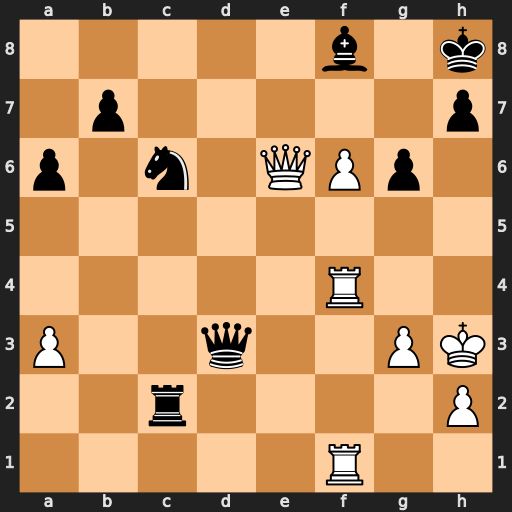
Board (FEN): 5b1k/1p5p/p1n1QPp1/8/5R2/P2q2PK/2r4P/5R2
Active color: w
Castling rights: -
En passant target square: -
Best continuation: Qf7 Qd8 Rd1 Qc8+ Rd7